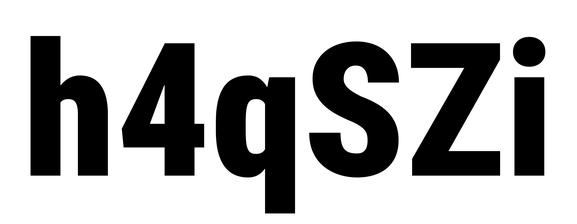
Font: Roboto_Condensed_Black